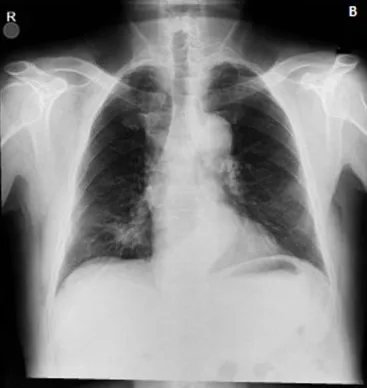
Solid mass with speculated irregular contours mimicking malignancy, in the posterior basal segment of the lower lobe of the right lung.
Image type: radiology (x_ray)